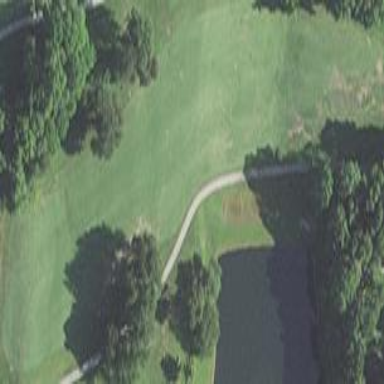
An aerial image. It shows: Golf fairway surrounded by grass.